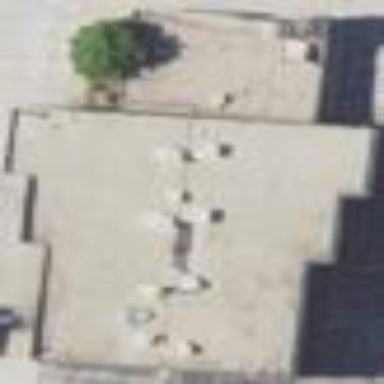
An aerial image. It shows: Cinema building.